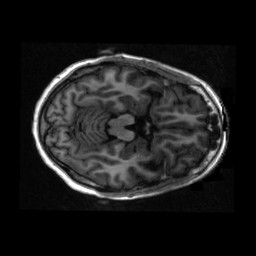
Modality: T1w
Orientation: axial